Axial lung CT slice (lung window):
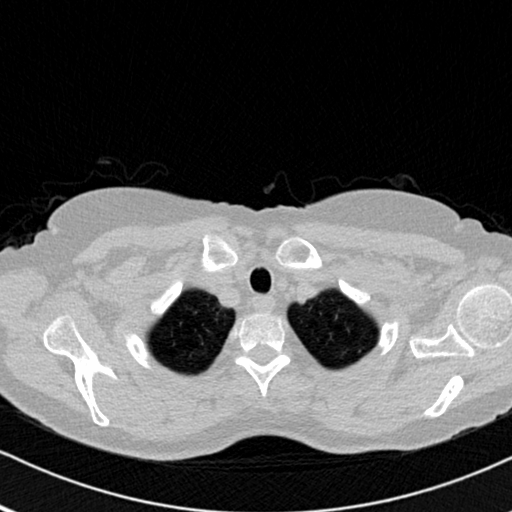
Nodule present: no